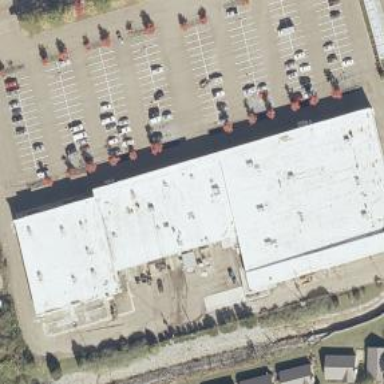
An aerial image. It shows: Fitness centre on leisure land.